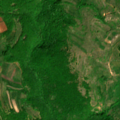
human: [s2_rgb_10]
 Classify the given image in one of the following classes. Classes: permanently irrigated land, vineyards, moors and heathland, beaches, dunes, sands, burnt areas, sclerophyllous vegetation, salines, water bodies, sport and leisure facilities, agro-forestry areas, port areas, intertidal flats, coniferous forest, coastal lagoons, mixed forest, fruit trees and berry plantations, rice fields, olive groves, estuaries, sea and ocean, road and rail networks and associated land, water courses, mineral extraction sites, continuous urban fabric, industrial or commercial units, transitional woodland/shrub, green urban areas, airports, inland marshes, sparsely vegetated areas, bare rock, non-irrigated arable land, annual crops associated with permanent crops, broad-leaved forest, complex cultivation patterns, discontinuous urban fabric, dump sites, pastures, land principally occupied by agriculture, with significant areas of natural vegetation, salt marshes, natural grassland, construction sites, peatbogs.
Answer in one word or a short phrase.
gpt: pastures, complex cultivation patterns, land principally occupied by agriculture, with significant areas of natural vegetation, broad-leaved forest